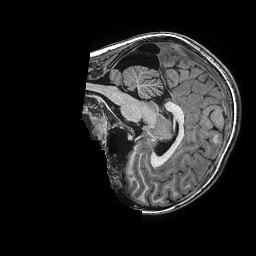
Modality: T1w
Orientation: sagittal
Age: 11
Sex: male
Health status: ill
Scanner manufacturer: ge
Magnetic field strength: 3 T
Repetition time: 0.0077 s
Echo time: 0.003436 s